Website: walmart
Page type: receipt
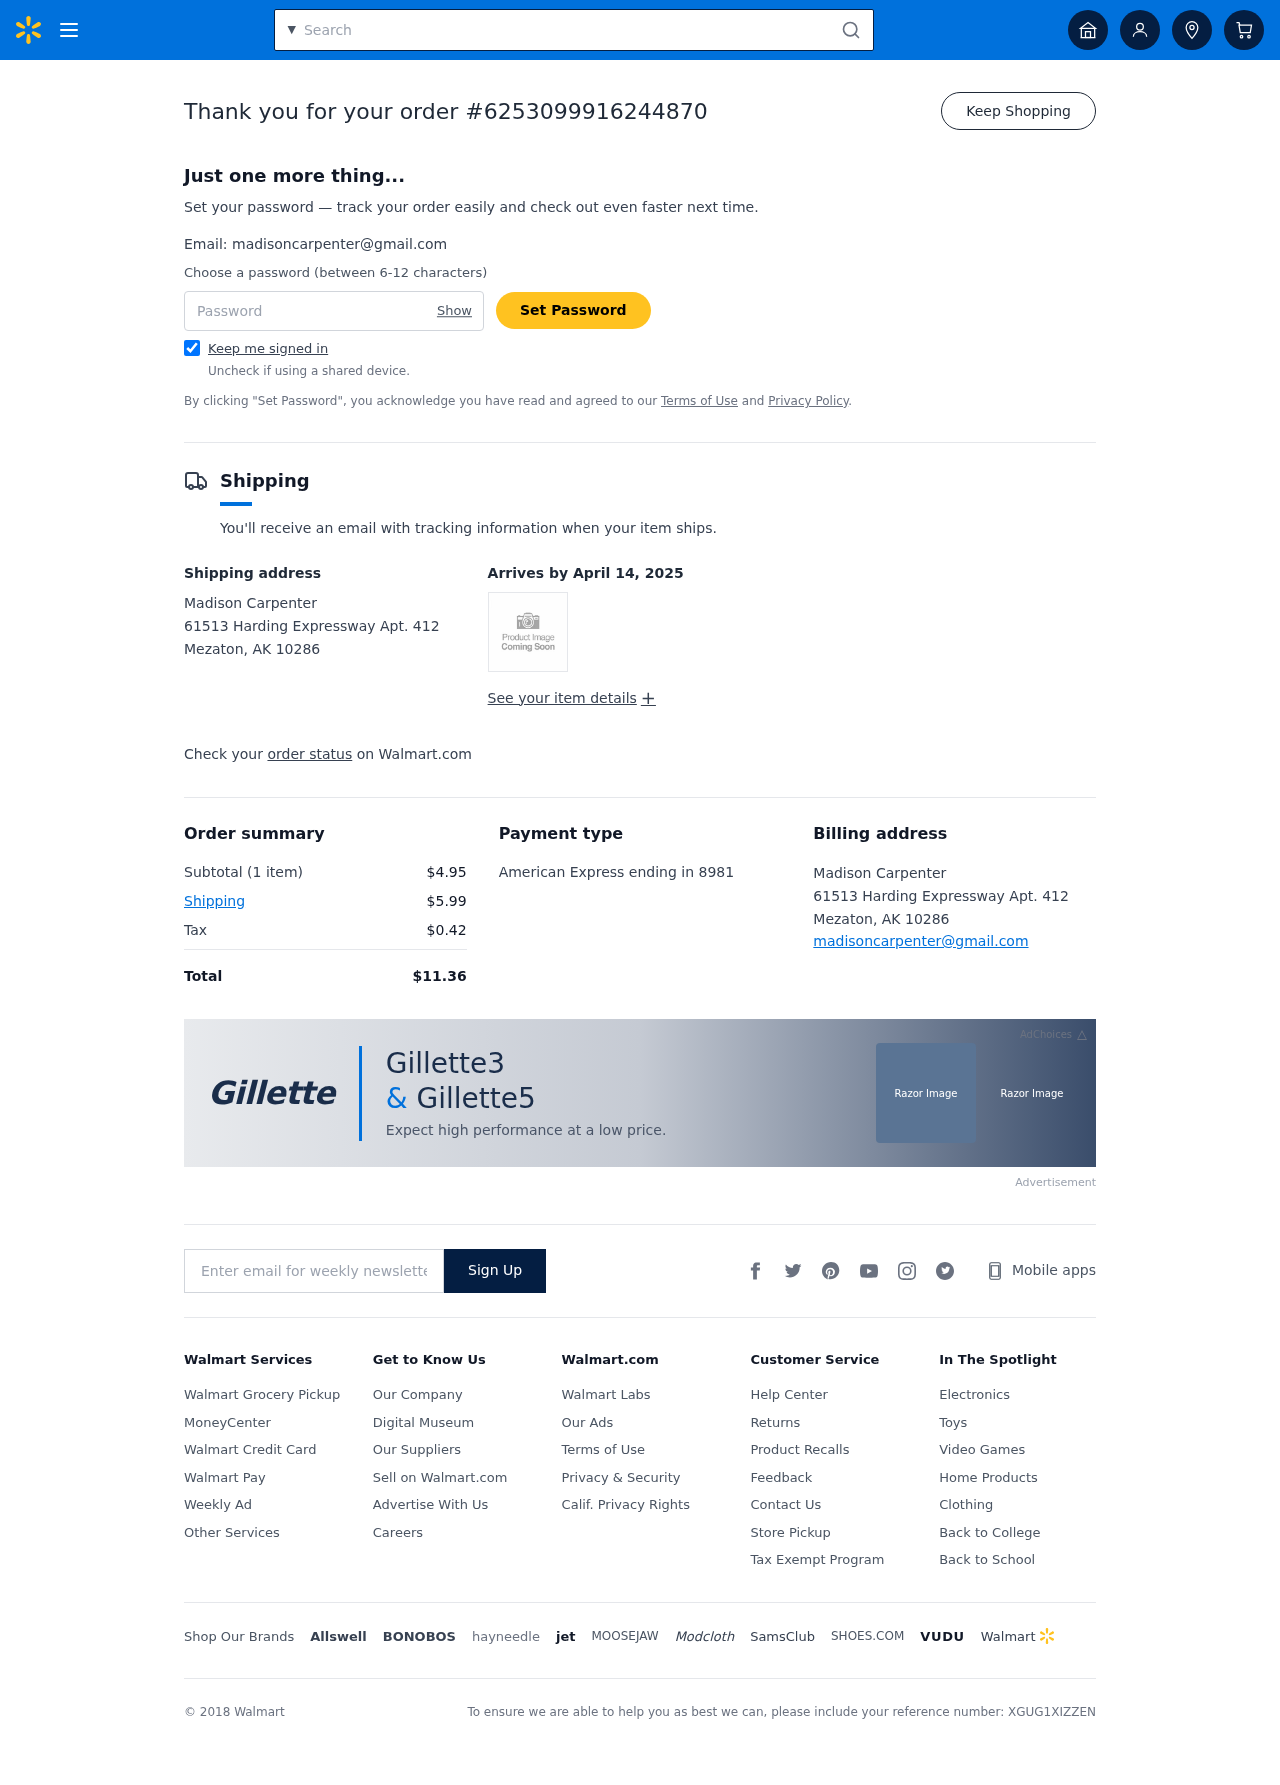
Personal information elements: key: PII_CARD_LAST4
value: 8981
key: PII_CARD_TYPE
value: American Express
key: PII_CITY_STATE_ZIP
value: Mezaton, AK 10286
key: PII_EMAIL
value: madisoncarpenter@gmail.com
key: PII_FULLNAME
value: Madison Carpenter
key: PII_STREET
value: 61513 Harding Expressway Apt. 412
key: PII_FULLNAME2
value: Madison Carpenter
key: PII_CITY
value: Mezaton
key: PII_STATE_ABBR
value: AK
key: PII_POSTCODE
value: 10286
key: PII_POSTCODE_FULL
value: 10286
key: PII_CITY_STATE
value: Mezaton, AK
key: PII_STATE_ABBR2
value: AK
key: PII_POSTCODE_NUMERIC
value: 10286
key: PII_EMAIL2
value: madisoncarpenter@gmail.com
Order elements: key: ORDER_ID
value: #6253099916244870
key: ORDER_DELIVERY_DATE
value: April 14, 2025
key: ORDER_NUM_ITEMS
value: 1 item
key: ORDER_SUBTOTAL
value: $4.95
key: ORDER_SHIPPING_COST
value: $5.99
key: ORDER_TAX
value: $0.42
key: ORDER_TOTAL
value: $11.36
Search elements: key: HEADER_SEARCH
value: Search